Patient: sex F, age 62
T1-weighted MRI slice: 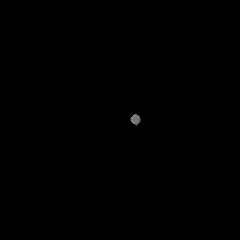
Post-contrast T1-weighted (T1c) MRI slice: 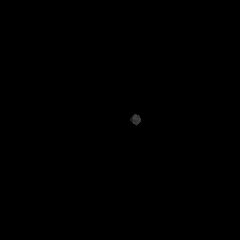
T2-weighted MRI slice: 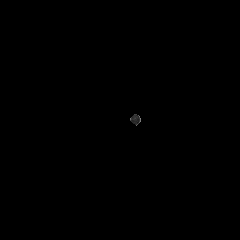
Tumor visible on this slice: no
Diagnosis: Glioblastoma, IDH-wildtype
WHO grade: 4